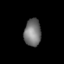
Tissue: lung
Cell type: Fibroblasts
Senescence score: 0.5403
Nuclear area (px): 448
Mean DAPI intensity: 117.906